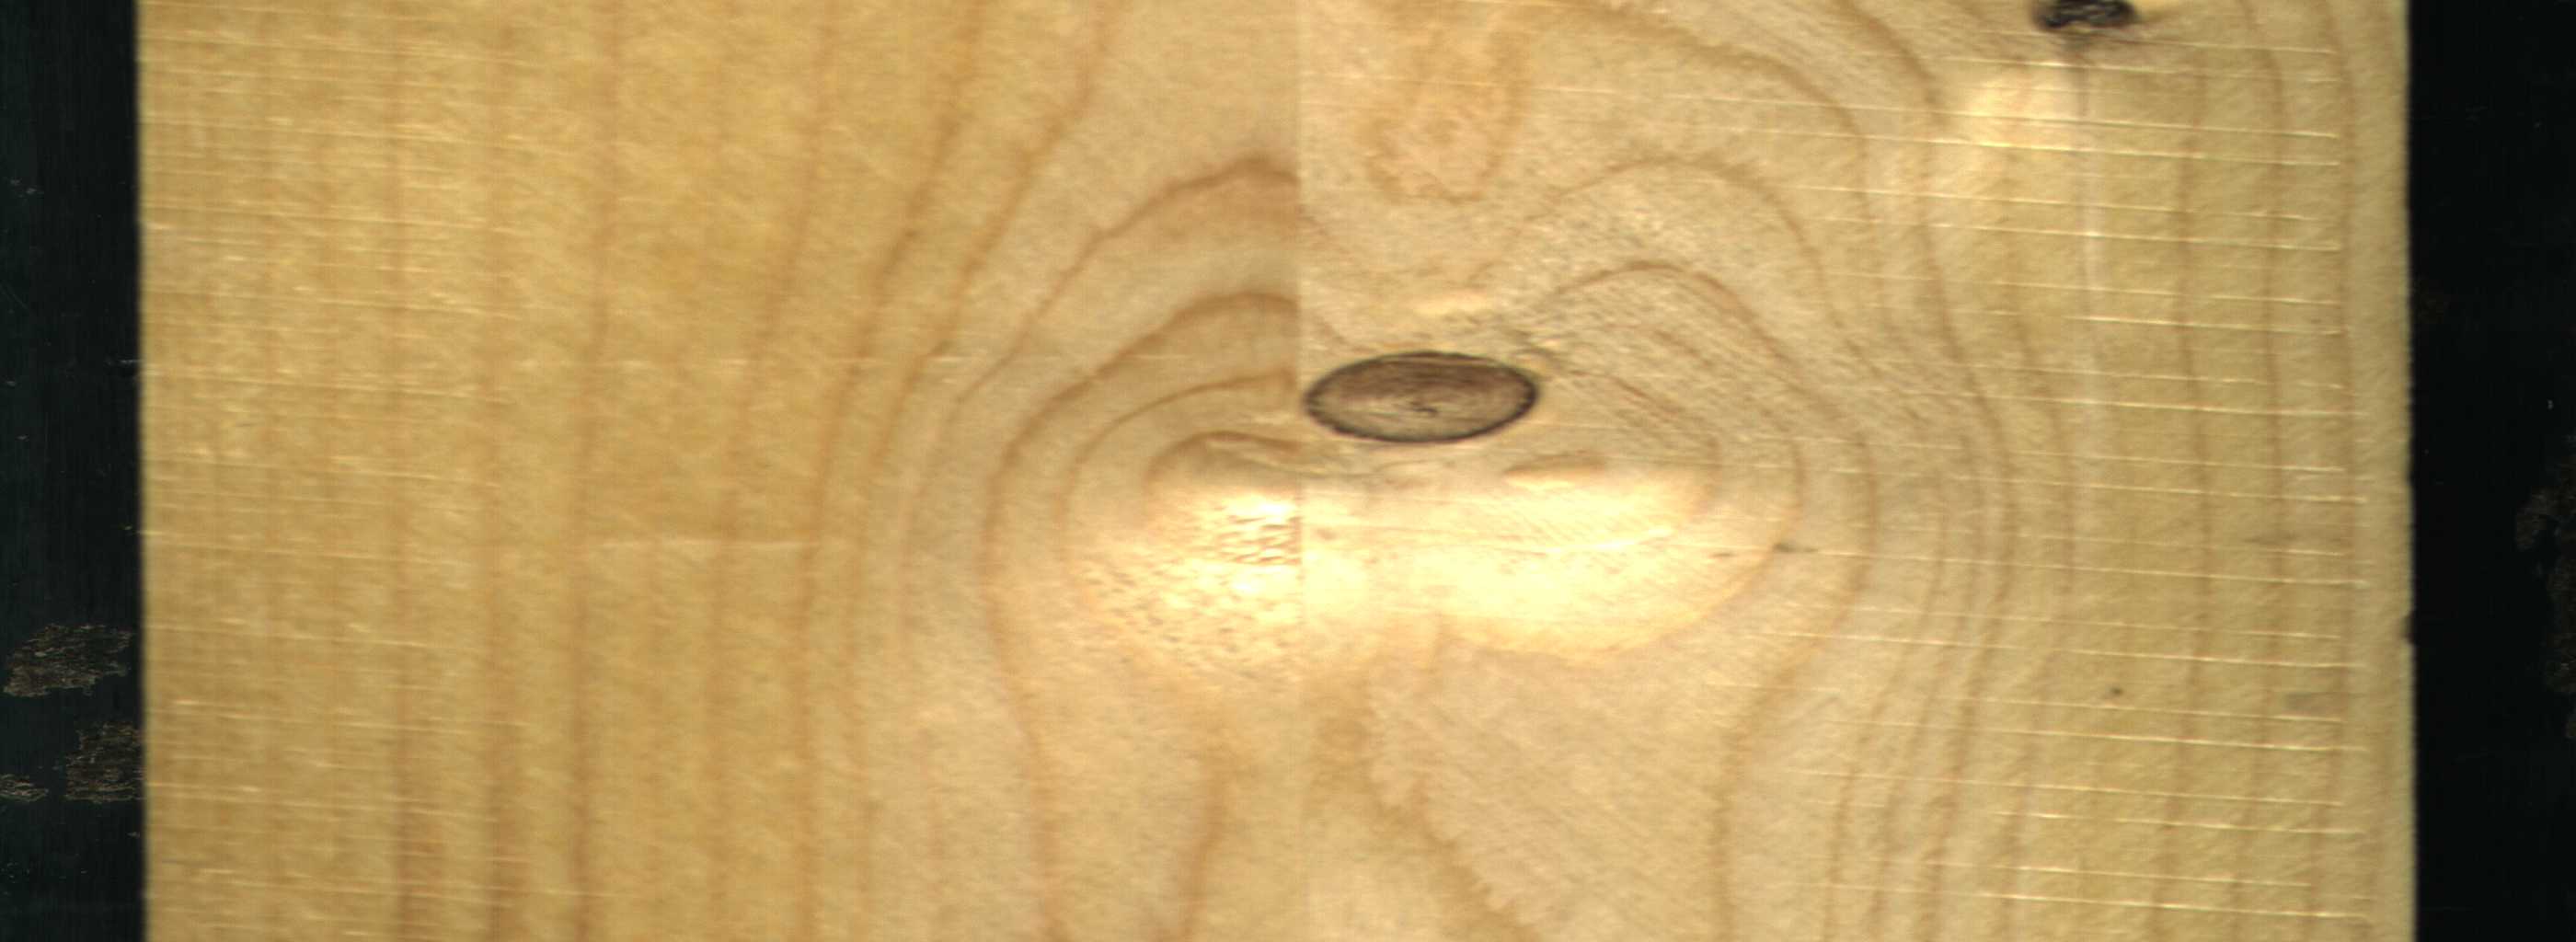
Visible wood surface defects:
Dead_Knot
Live_Knot